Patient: sex M, age 52
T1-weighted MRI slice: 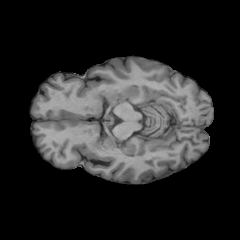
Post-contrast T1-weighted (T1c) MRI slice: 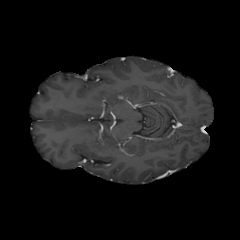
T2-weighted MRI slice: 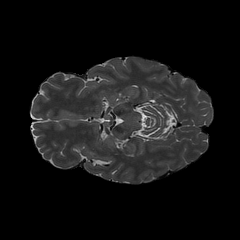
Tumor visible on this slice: no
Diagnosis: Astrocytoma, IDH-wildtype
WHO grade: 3